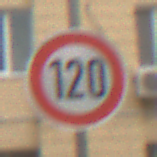
Verkehrszeichen: Geschwindigkeit120
Umgebung: Outdoor, Urban
Tageszeit: MorningAfternoon
Wetter: Overcast
Licht: Natural
Jahreszeit: NotSpecified
Kontrast: LowContrast